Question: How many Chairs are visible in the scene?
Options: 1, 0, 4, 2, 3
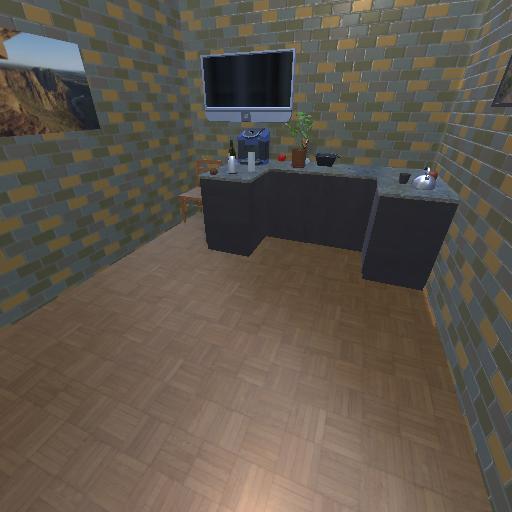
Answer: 1